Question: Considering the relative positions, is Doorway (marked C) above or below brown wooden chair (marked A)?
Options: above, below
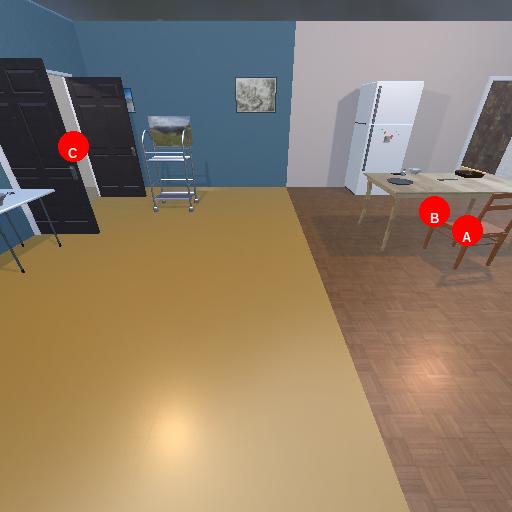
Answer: above